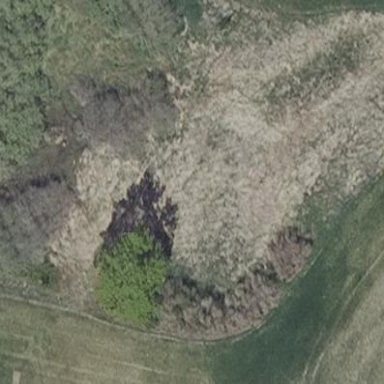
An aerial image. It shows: Wet meadow within wetland area.